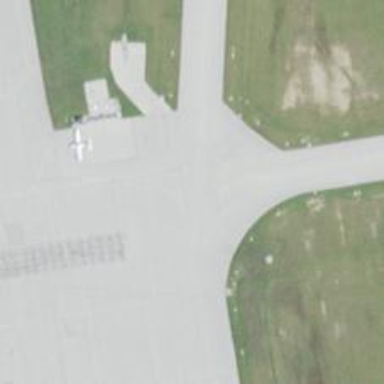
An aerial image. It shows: View of taxiway at the airport.